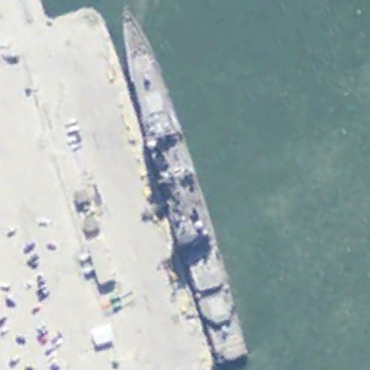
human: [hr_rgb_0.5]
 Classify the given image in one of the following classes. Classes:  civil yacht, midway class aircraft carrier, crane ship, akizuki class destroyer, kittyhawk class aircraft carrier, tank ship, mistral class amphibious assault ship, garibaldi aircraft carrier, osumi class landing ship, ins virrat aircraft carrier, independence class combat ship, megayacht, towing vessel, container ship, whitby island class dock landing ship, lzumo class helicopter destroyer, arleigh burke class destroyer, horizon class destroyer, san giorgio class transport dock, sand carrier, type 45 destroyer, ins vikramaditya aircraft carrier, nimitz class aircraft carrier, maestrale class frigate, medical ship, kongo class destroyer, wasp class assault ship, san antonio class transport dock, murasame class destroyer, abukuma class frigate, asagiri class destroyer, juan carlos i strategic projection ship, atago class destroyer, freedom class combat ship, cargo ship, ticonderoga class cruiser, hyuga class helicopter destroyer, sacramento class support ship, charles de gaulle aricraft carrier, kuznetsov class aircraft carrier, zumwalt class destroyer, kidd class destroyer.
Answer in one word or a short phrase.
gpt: Ticonderoga class cruiser